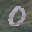
Label: 0